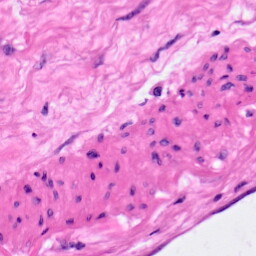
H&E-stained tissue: Pancreatic